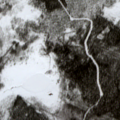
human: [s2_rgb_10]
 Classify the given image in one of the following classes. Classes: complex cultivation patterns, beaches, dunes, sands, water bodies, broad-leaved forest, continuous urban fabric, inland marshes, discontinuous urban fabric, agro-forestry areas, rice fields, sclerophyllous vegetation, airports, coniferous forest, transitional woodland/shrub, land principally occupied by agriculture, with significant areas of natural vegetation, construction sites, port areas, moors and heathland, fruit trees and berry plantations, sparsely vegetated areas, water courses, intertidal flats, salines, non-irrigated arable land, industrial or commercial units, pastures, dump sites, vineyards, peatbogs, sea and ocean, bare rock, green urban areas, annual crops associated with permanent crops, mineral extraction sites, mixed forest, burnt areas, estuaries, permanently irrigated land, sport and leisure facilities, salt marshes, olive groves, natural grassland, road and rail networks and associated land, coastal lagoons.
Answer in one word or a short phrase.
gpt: coniferous forest, mixed forest, transitional woodland/shrub, peatbogs